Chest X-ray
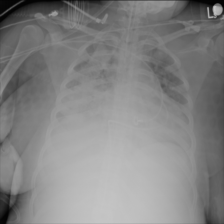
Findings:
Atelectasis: negative
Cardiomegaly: negative
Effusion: negative
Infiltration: positive
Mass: negative
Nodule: negative
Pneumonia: positive
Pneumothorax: negative
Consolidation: negative
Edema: negative
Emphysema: negative
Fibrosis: negative
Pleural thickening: negative
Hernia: negative